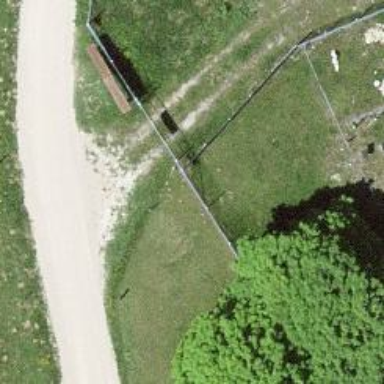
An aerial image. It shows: Gate.